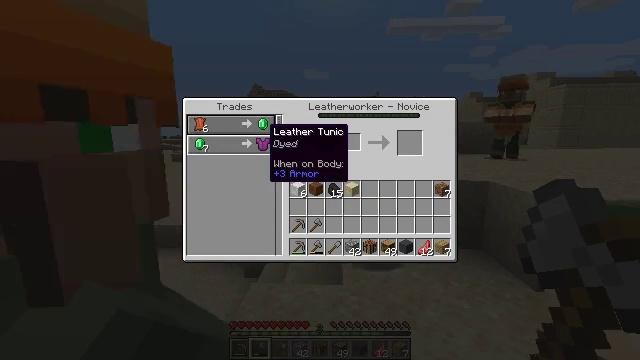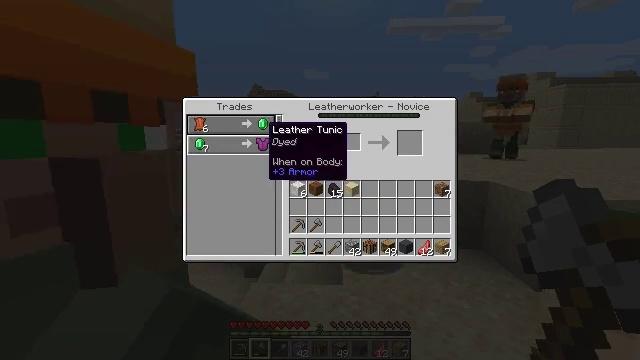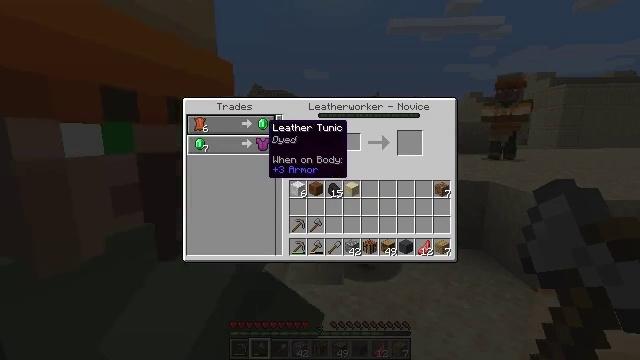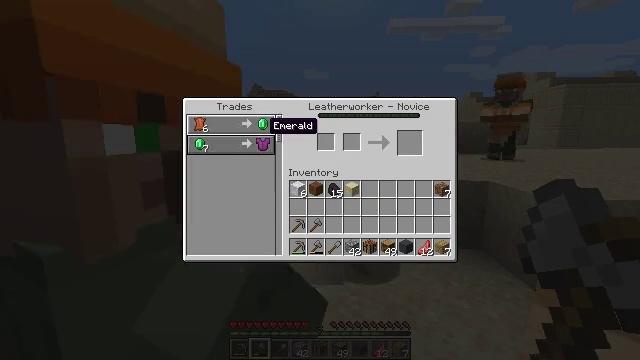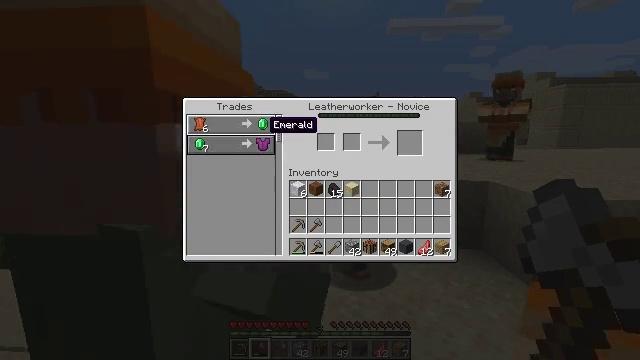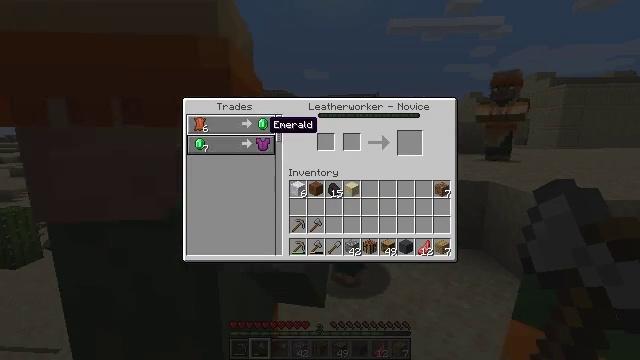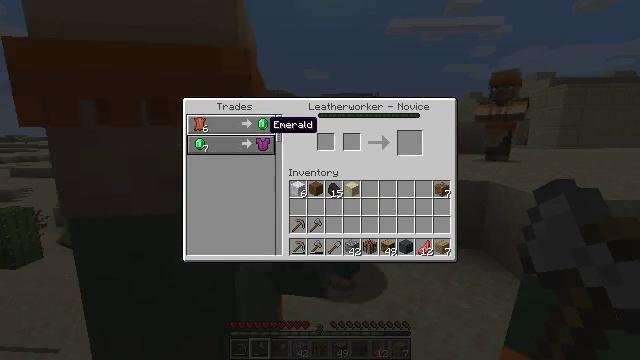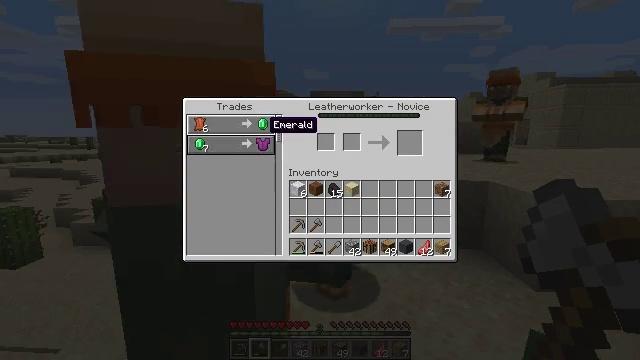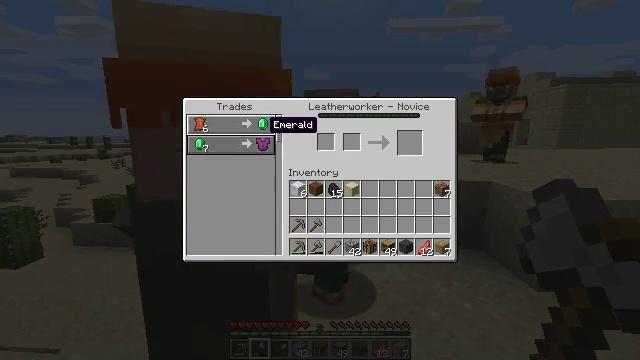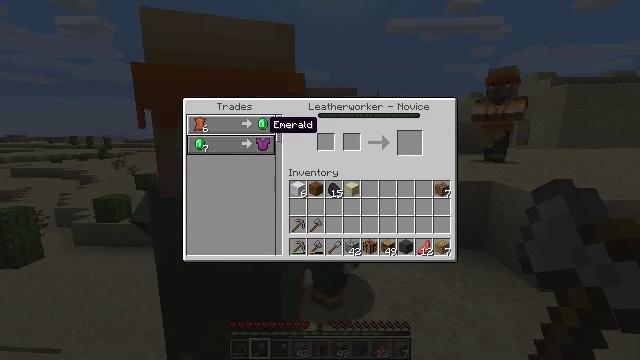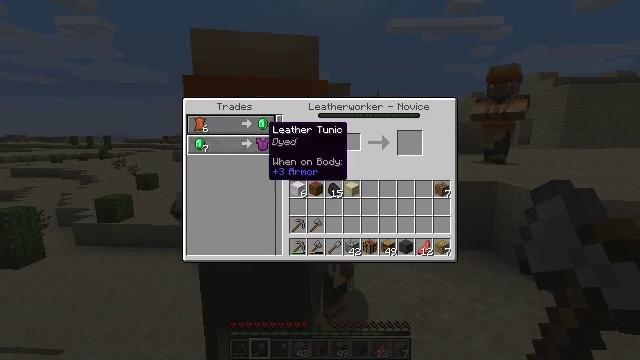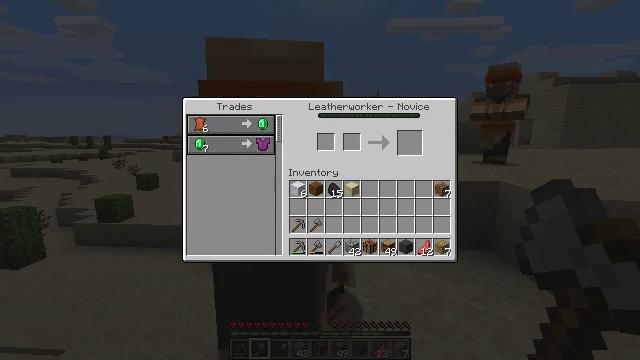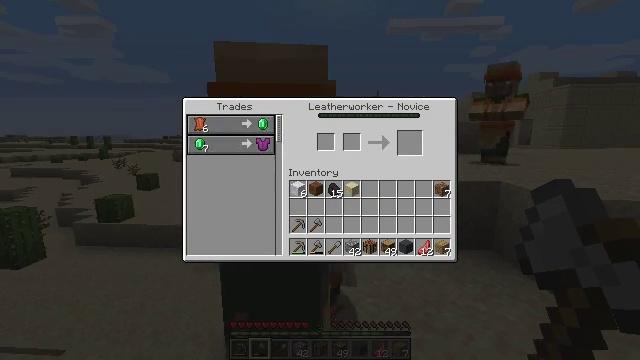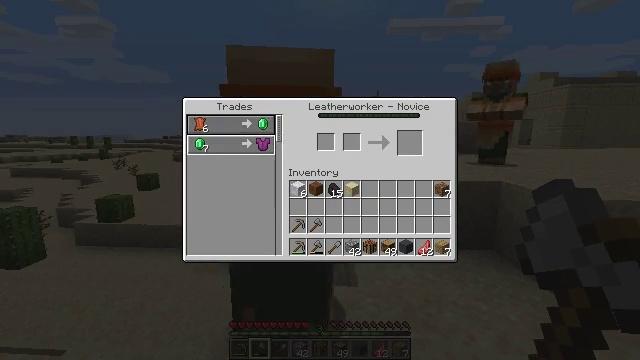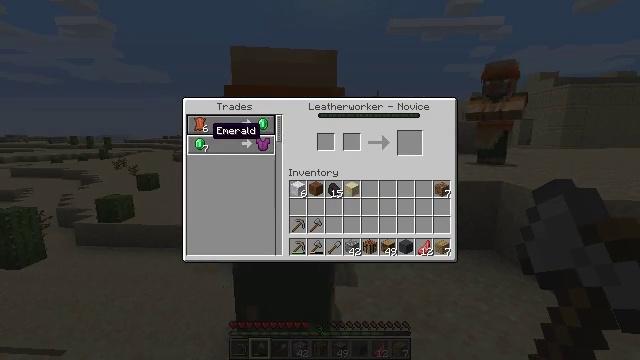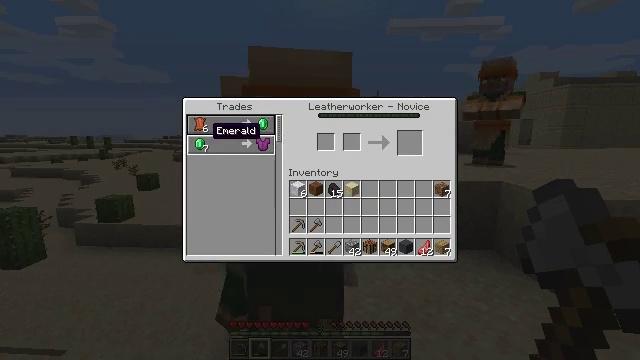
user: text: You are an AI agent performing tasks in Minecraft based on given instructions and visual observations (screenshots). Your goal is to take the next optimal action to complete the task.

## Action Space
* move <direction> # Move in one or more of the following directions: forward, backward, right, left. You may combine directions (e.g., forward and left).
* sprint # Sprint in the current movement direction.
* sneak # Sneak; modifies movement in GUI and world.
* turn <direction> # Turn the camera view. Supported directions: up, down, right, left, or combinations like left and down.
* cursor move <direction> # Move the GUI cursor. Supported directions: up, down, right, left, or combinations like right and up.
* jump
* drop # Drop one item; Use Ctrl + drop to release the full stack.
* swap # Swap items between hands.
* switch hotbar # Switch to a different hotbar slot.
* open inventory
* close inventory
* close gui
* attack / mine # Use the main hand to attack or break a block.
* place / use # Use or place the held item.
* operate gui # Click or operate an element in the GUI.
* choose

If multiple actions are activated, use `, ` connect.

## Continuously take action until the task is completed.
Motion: motion action
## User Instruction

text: Combat the rabbit.
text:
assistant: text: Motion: no_op
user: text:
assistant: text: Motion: no_op
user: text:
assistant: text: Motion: no_op
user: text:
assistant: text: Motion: no_op
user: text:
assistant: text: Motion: no_op
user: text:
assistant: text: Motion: no_op
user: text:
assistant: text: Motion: no_op
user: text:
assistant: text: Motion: no_op
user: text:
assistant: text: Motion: no_op
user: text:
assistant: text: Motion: no_op
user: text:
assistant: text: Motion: cursor move down
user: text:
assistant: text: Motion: no_op
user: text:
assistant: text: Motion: cursor move left and up
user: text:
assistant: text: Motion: cursor move left and up
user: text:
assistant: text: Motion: no_op
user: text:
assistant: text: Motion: no_op
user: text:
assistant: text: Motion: no_op
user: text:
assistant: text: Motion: no_op
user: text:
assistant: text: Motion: no_op
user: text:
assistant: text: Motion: no_op
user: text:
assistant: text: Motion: no_op
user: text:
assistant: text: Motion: no_op
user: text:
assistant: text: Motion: no_op
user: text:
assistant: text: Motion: no_op
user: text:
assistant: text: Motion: no_op
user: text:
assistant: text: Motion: cursor move right
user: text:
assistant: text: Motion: cursor move right
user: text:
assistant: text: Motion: cursor move right
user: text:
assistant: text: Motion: no_op
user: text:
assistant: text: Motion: no_op